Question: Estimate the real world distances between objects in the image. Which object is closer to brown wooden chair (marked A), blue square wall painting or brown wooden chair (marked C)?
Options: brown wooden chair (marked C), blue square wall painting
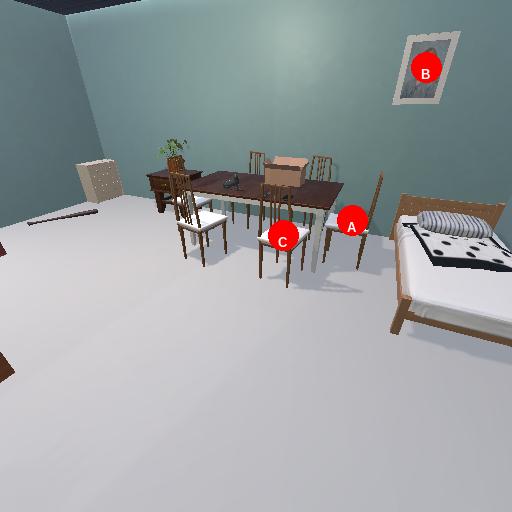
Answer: brown wooden chair (marked C)